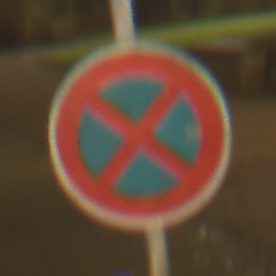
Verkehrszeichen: AbsolutesHalteverbot
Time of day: Night
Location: Outdoor (Urban)
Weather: Overcast
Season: NotSpecified
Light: Artificial